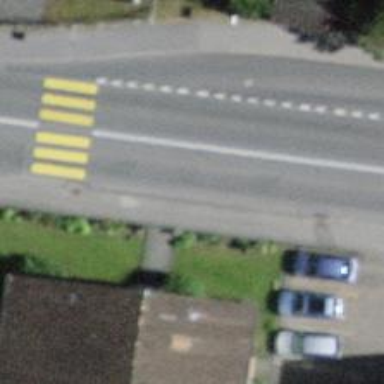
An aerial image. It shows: Public transport stop position.